Field crop: maize
Growth stage: 1
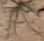
Species: lolium